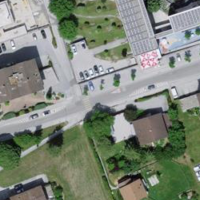
EUNIS habitat code: 54
Species observed at this site:
Cotinus coggygria